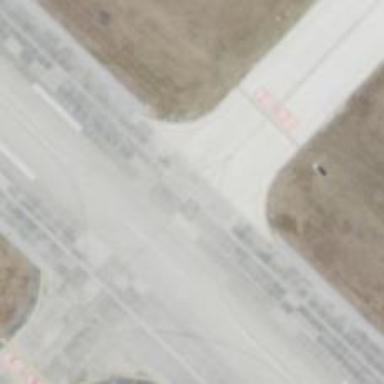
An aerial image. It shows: Taxiway at the airport with asphalt surface.